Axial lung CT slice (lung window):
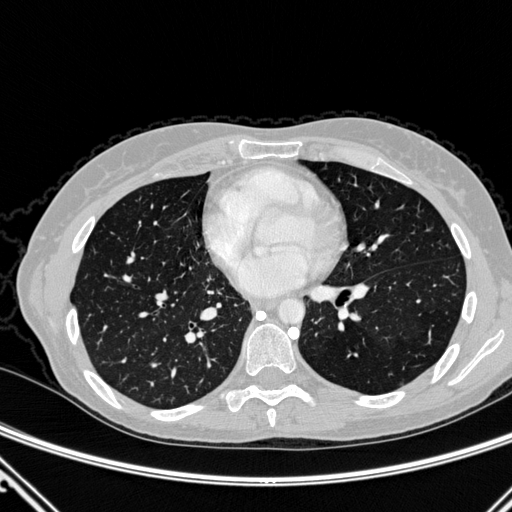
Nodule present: no